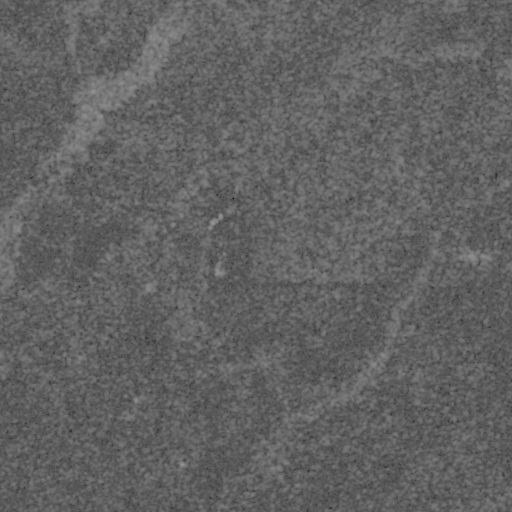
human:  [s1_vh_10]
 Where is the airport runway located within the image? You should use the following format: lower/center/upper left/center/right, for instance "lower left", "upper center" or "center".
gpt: The airport runway is located in the center right of the image.
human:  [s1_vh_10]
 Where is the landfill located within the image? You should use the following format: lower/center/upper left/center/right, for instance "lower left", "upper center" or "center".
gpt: The landfill is located in the center of the image.
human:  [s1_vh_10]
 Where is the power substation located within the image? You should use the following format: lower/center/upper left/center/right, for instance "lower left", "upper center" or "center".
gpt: The power substation is located in the lower center of the image.
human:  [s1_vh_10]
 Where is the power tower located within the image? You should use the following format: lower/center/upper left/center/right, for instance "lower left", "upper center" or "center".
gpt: The power tower is located in the lower center of the image.
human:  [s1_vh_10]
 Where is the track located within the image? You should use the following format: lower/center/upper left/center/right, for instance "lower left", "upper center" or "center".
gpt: There is no track in the image.

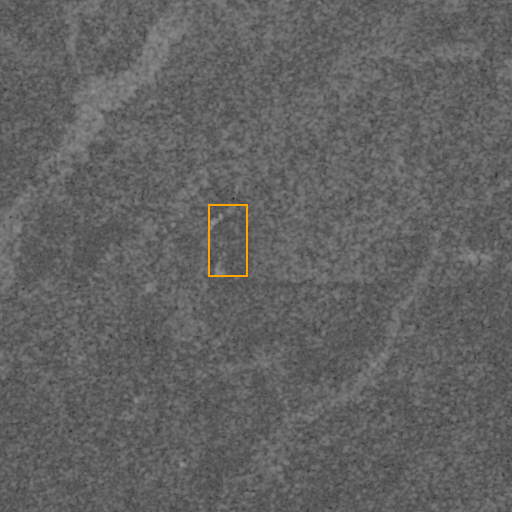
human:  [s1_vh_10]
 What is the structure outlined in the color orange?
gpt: The structure outlined in orange is a landfill.
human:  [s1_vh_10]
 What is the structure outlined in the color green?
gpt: There is no green outline.